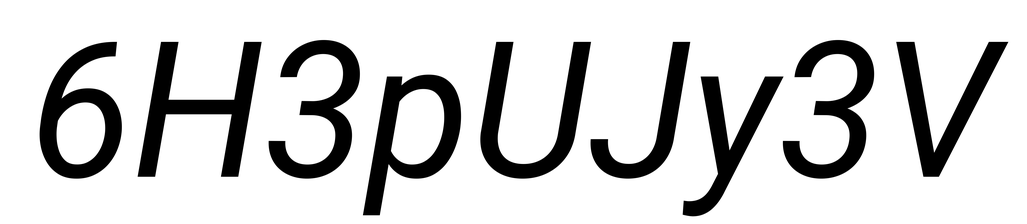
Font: Roboto-Italic_Italic